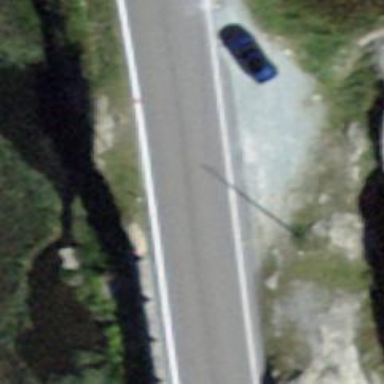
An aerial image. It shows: Primary road with asphalt surface.